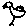
Label: bird